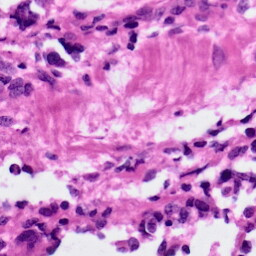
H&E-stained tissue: Ovarian